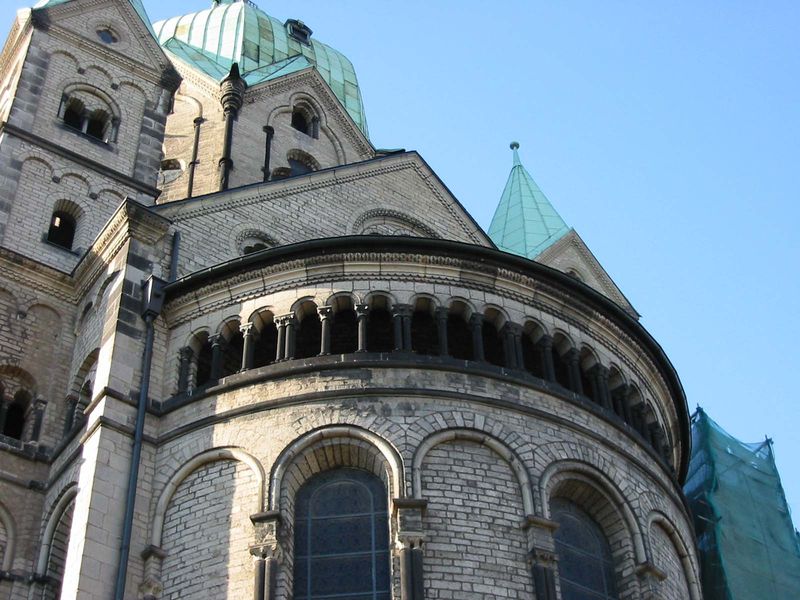
Titel: Quirinus-Münster in Neuss (St. Quirin)
Künstler: Wolbero
Standort: Neuss, Quirinus-Münster (EU - D - NRW)
Schlagwörter: himmel, grün, fenster, glas, pfeiler, säulen, dach, gebäude, haus, haube, architektur, steine, kirche, rund, turm, bogen, fassade, giebel, mauer, pilaster, vorsprung, arch, window, foto, bögen, gang, gerüst, türme, rundfenster, regenrinne, kupfer, ecken, sandstein, mauern, stone, rundbögen, romanik, building, chor, kanten, glass, fesnter, backsteine, kriche, romanisch, rundbogenfenster, gemauert, rundbogenfries, köln, trum, restaurierung, kupferdach, drain, zwerggaden, copper roof